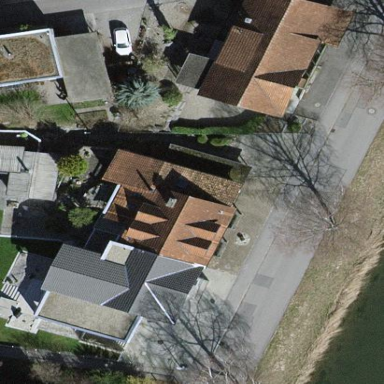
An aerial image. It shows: Semi-detached house.